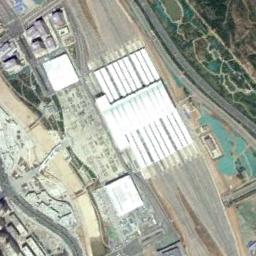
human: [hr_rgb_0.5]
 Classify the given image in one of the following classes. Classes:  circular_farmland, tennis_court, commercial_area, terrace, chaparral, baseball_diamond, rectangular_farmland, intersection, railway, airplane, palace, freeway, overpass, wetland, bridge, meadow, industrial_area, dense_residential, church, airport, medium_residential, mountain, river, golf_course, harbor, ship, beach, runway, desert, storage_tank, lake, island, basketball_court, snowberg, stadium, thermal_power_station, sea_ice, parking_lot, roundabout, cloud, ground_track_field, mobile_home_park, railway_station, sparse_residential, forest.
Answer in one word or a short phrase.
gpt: railway_station